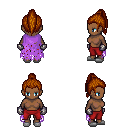
a pixel art fantasy rpg character, female body template, human, dark skin, maroon tattered cape, red pants, brunette long topknot hairstyle, metal gloves, white slippers, four views (front, back, left, right), 2x2 character sprite sheet, small pixel art, hard edges, no anti-aliasing